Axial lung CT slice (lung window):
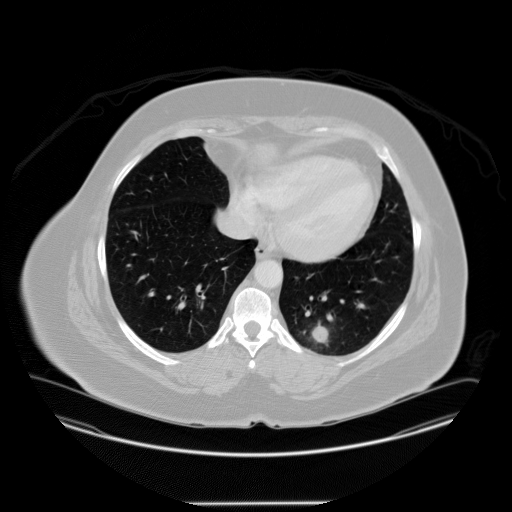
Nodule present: yes
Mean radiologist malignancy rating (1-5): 3.5